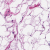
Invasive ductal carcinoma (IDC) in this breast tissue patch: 0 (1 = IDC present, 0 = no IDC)